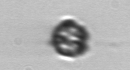
Label: Dinophyceae